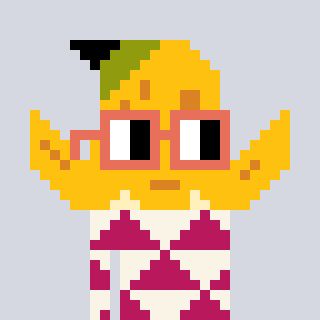
a pixel art character with square orange glasses, a banana-shaped head and a darkpink-colored body on a cool background